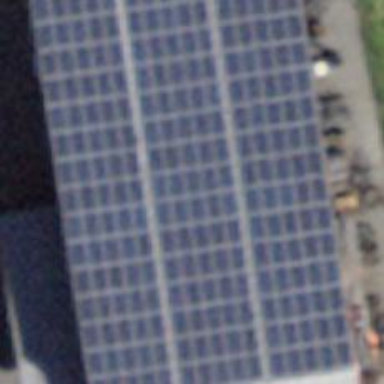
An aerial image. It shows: Solar power generator utilizing photovoltaic technology with solar photovoltaic panels.